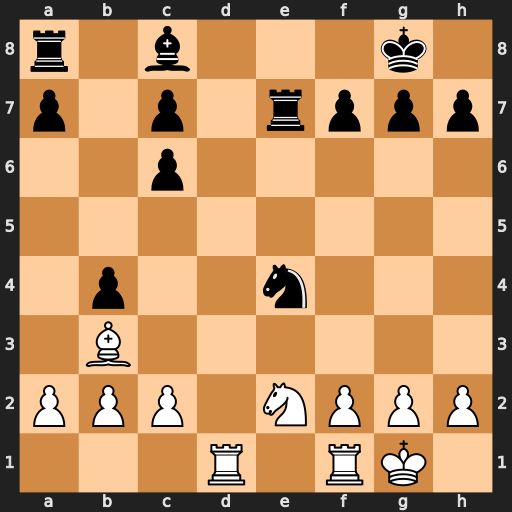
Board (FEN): r1b3k1/p1p1rppp/2p5/8/1p2n3/1B6/PPP1NPPP/3R1RK1
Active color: w
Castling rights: -
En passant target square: -
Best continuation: Rd8+ Re8 Rxe8#